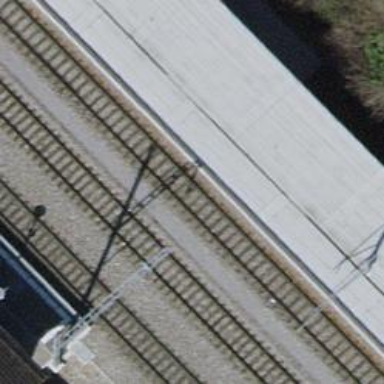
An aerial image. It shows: Stop position for public transport on the railway.